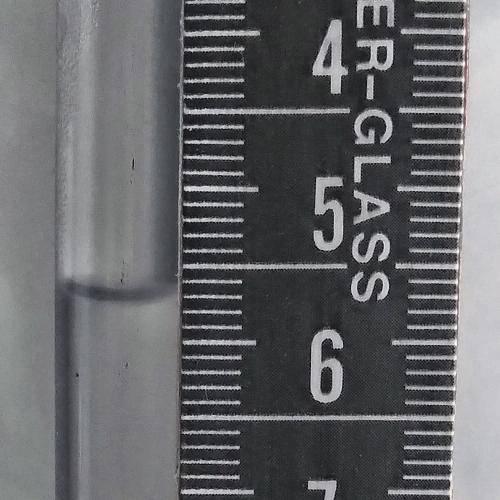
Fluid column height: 5.7 cm